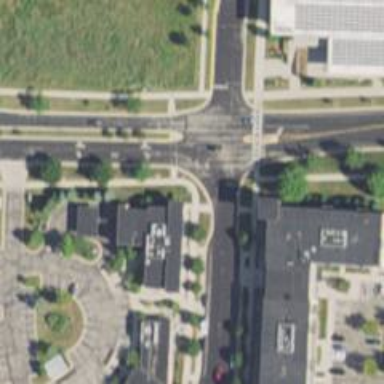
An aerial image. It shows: Unmarked road crossing.